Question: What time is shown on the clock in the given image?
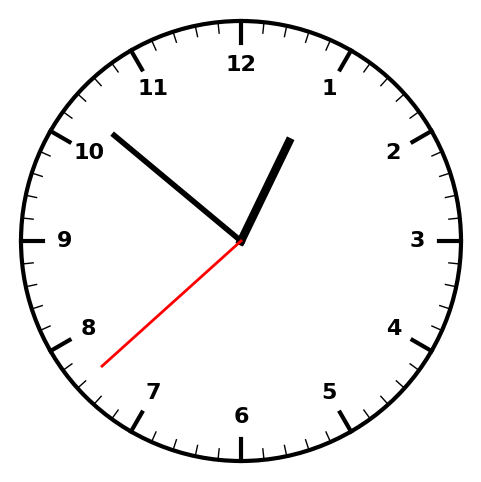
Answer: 12:51:38